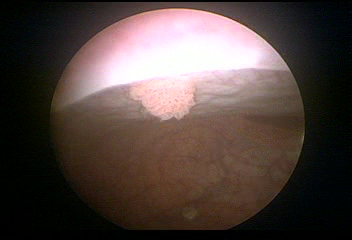
Modality: WLC
Class: Malignant
Subclass: HighGradePapillary
Lesion: L3
Stage: Ta
Morphology: Papillary
Bladder cancer association: Yes
Annotated structures: Tumor